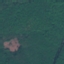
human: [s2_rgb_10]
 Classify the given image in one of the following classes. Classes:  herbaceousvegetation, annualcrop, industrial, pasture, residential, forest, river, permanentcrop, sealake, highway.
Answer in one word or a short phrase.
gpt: Forest